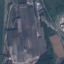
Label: Industrial